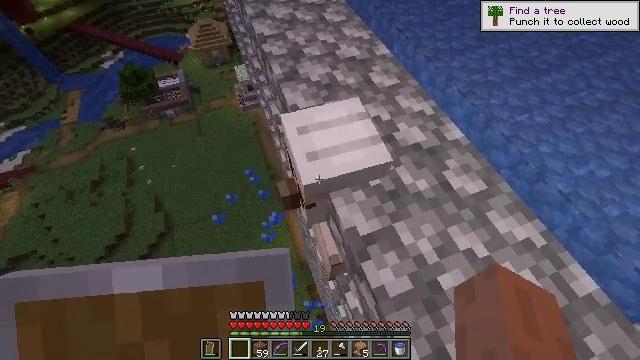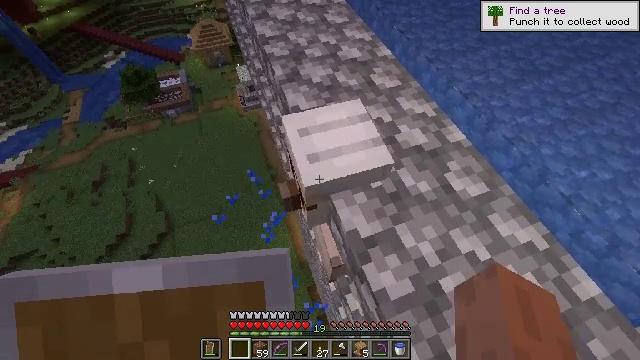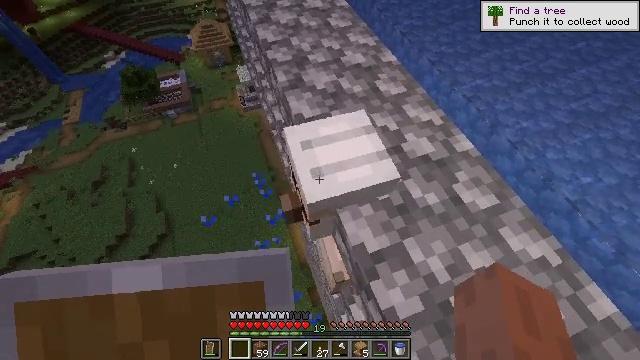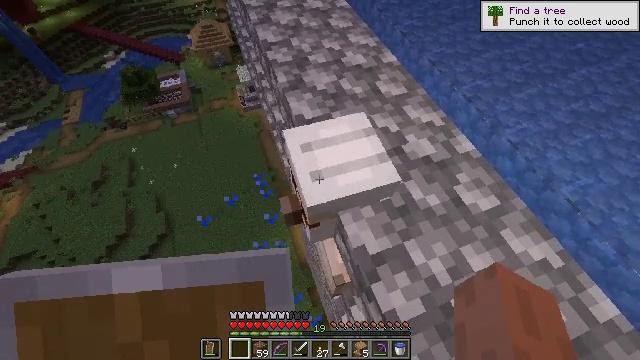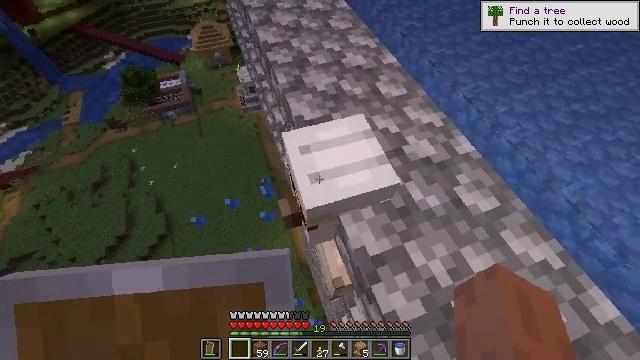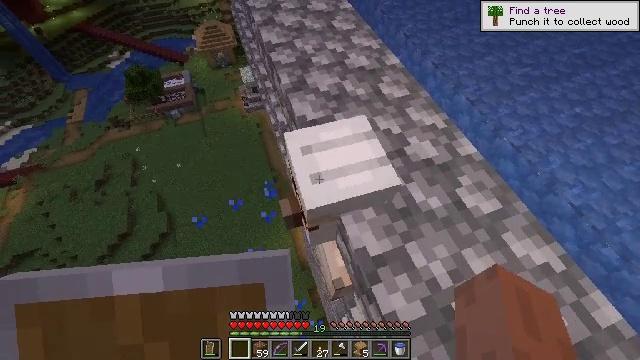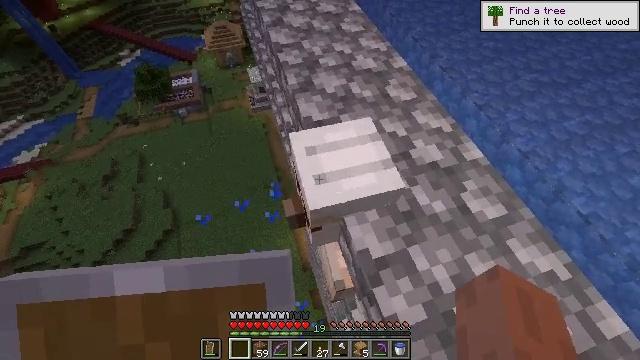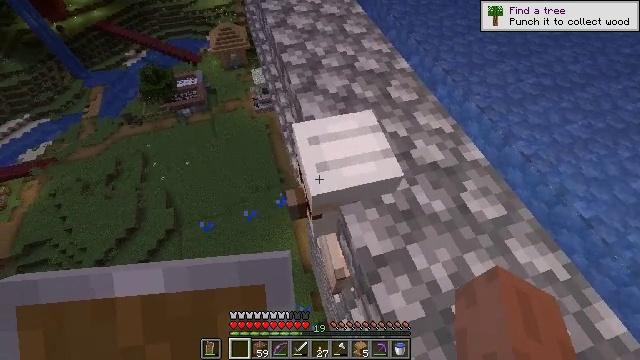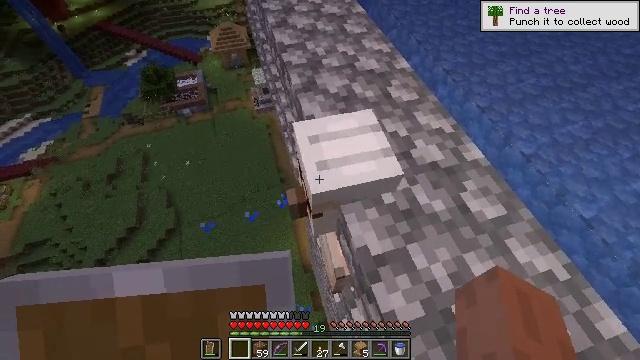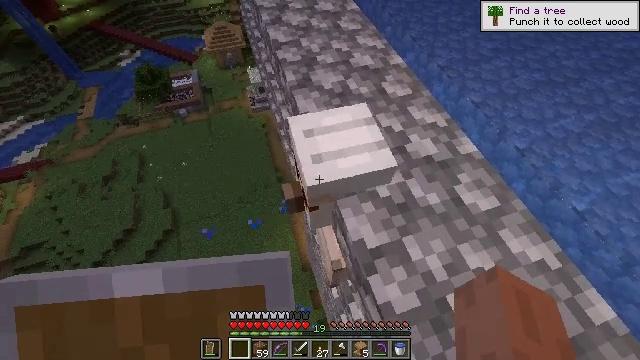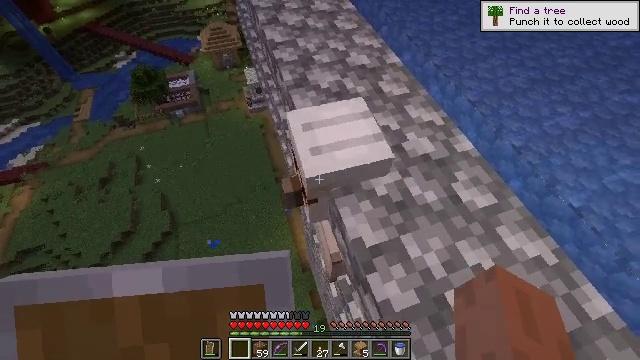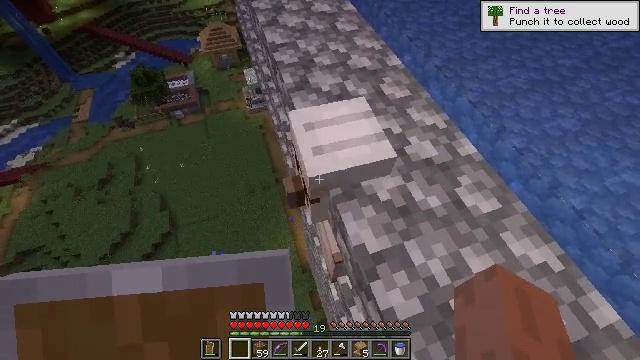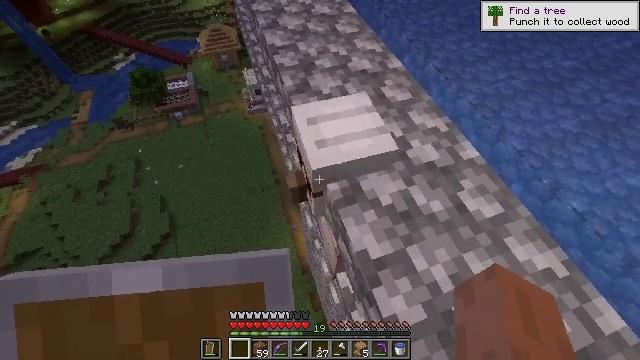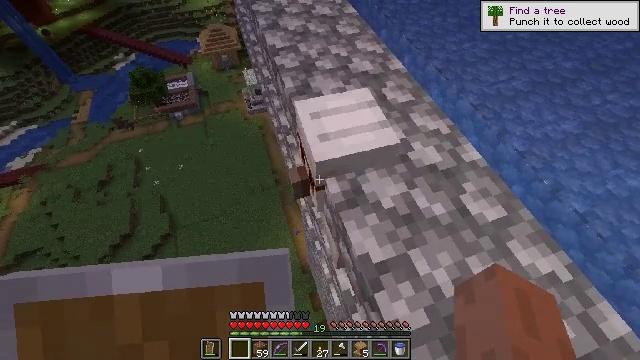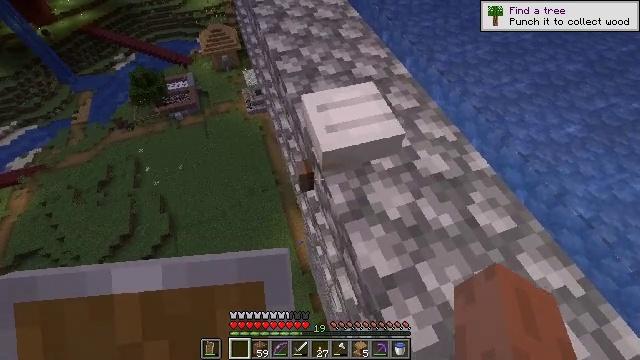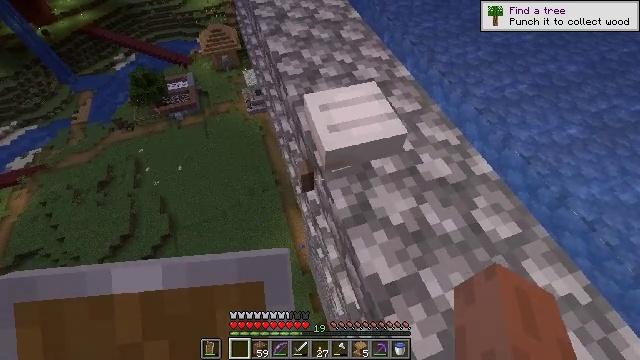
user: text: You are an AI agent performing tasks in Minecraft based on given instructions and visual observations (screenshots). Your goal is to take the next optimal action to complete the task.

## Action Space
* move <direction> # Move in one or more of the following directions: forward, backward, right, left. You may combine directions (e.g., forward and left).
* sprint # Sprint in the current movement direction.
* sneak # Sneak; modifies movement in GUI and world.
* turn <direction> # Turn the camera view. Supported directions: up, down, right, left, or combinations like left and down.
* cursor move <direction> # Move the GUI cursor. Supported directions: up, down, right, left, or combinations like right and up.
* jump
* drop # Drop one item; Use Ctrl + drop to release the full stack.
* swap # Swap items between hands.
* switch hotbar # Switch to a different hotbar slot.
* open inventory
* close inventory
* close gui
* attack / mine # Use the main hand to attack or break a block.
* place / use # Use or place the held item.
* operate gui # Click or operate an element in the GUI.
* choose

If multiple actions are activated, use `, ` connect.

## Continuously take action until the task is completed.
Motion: motion action
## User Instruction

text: Combine oak planks and sticks to craft an oak sign.
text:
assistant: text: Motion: move forward and move left, sneak
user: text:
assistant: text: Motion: move forward and move left, sneak
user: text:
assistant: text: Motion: move forward and move left, sneak
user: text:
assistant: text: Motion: move forward and move left, sneak
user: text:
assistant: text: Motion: move forward and move left, sneak
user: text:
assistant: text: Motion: move forward and move left, sneak, turn left
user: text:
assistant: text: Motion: move forward and move left, sneak
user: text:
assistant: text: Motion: move forward and move left, sneak
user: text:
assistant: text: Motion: move forward and move left, sneak, turn right
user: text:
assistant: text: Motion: move forward and move left, sneak
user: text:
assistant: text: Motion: move forward and move left, sneak
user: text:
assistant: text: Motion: move forward and move left, sneak
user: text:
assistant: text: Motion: move forward and move left, sneak
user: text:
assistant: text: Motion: move forward and move left, sneak
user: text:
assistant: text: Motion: move forward and move left, sneak
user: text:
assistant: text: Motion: move forward and move left, sneak
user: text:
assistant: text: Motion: move forward and move left, sneak
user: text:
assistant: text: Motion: move forward and move left, sneak
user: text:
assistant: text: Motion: move forward and move left, sneak
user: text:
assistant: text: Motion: move forward and move left, sneak
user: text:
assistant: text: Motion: move forward and move left, sneak, turn right
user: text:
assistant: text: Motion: move forward and move left, sneak, turn right
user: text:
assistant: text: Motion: move forward and move left, sneak
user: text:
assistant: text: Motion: move forward and move left, sneak
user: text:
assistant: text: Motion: move forward and move left, sneak
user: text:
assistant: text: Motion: move forward and move left, sneak
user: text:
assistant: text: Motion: move forward and move left, sneak
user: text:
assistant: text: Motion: move forward and move left, sneak
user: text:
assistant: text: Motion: move forward and move left, sneak
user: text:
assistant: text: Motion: move forward and move left, sneak